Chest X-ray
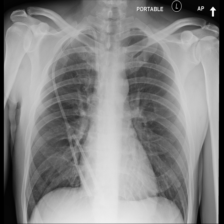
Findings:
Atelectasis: negative
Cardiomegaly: negative
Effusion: negative
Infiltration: negative
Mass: negative
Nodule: negative
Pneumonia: negative
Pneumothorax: negative
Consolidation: negative
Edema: negative
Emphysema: negative
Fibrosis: negative
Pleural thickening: negative
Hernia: negative